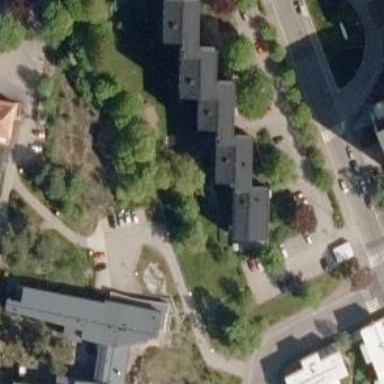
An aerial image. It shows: View of apartment building.